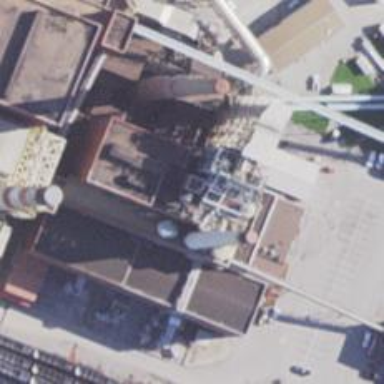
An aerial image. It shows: Steam turbine generator.